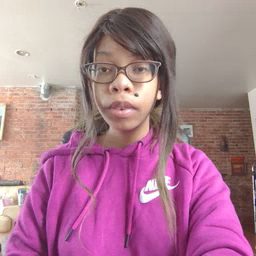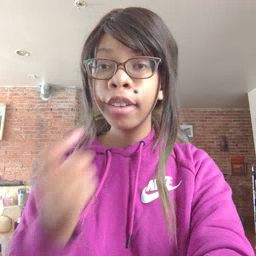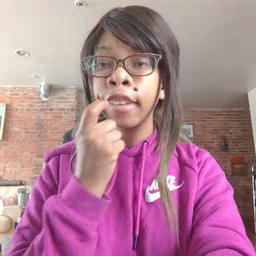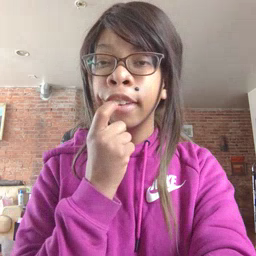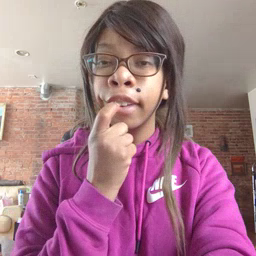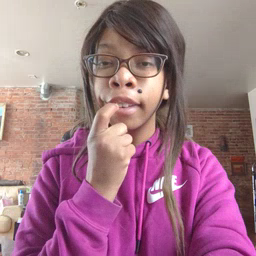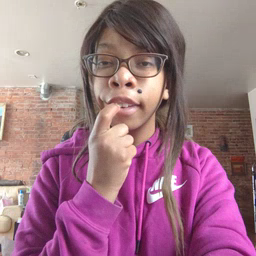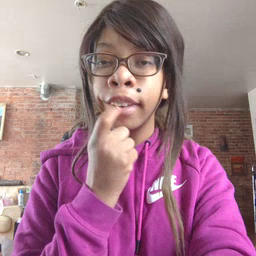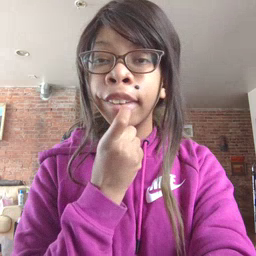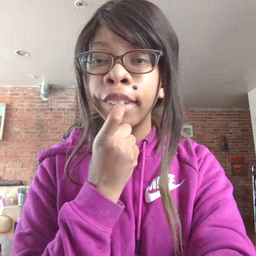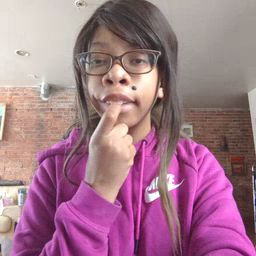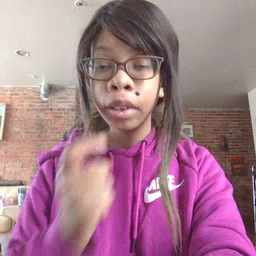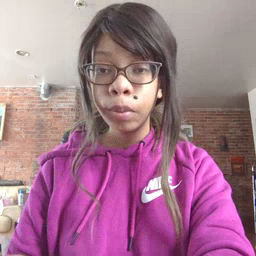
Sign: tooth